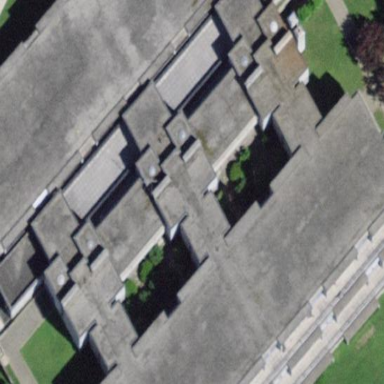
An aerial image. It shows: School building.